Field crop: tomato
Growth stage: 1
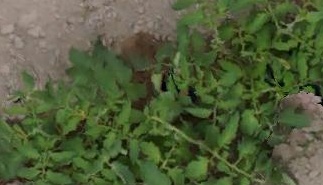
Species: tomato